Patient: sex F, age 58
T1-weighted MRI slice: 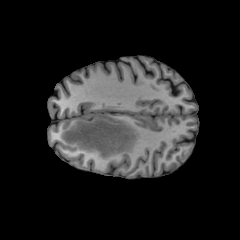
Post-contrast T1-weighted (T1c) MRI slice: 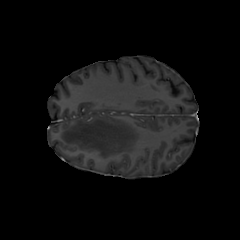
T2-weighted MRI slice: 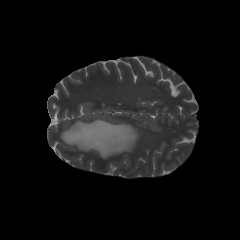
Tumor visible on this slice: yes
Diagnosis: Glioblastoma, IDH-wildtype
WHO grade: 4